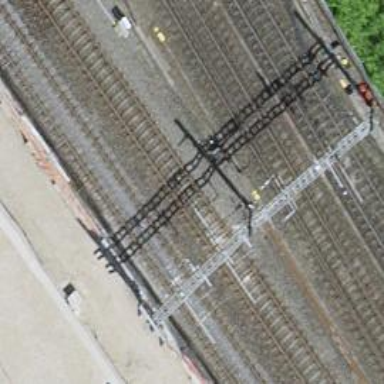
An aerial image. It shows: Single-track railway with electrified contact lines.